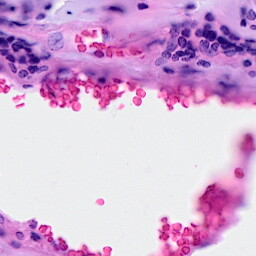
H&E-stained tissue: Breast